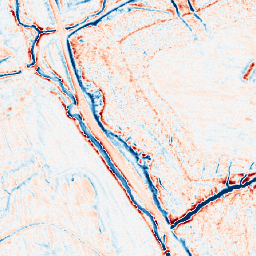
Category: edge_preserving
Decomposition family: anisotropic_diffusion
Decomposition parameters: iterations: 50
kappa: 50
gamma: 0.05
Upsampling method: nearest
Upsampling parameters: scale: 2
Upsampling scale: 2